Interaction volume radius: 10 \u00c5
Interaction volume height: 30 \u00c5
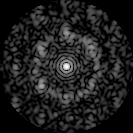
Disorder parameter: 0.728